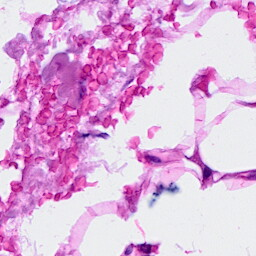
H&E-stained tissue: Breast